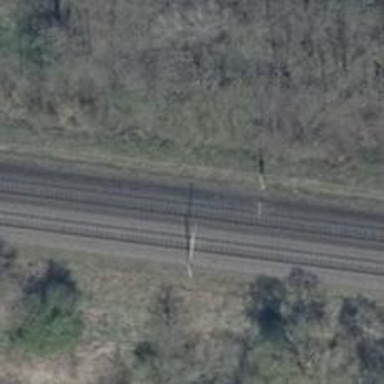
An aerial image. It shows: Milestone along the railway with catenary mast.